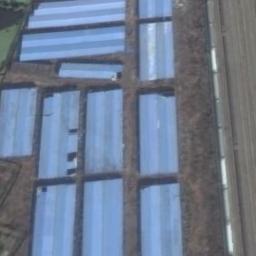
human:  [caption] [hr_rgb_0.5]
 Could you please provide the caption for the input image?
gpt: There are many houses of different shapes and sizes in the industrial zone .

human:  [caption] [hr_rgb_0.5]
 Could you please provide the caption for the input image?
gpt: The industrial area is densely housing .

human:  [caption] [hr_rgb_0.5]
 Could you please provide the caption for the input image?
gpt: A industrial area with some neatly arranged blue workshops is along a road .

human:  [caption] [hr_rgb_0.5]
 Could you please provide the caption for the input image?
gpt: Neatly planned factories and roads in an industrial area .

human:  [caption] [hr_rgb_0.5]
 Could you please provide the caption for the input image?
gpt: There are many blue buildings on the industrial area .